Brain MRI, t1w sequence, axial 2D slice.
Patient: age 40, sex F, weight 78 kg, height 1.78 m
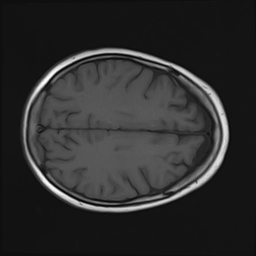